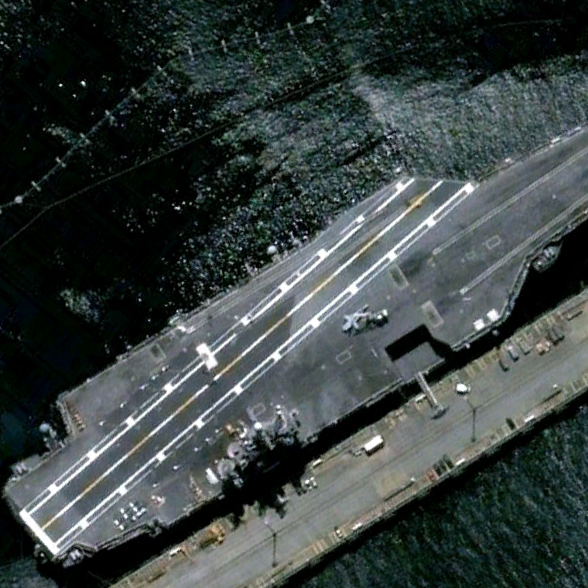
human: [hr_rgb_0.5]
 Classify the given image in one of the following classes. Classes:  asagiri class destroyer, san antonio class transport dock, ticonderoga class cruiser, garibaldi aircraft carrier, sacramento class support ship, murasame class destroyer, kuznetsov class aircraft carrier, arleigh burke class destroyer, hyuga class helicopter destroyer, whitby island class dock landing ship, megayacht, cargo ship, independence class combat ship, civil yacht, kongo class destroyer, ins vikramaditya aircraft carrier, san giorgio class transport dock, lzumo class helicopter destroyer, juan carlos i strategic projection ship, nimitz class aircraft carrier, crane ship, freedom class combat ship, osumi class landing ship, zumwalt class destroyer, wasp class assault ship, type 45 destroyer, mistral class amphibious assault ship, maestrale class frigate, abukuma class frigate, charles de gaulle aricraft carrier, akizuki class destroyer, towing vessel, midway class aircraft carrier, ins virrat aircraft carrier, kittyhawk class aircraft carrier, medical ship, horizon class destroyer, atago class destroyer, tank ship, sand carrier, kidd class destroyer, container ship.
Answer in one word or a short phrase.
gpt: Nimitz class aircraft carrier